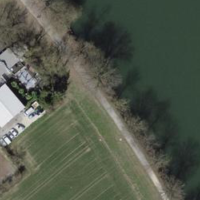
EUNIS habitat code: 15
Species observed at this site:
Euonymus europaeus